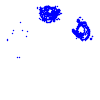
Particle: proton